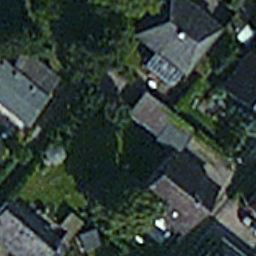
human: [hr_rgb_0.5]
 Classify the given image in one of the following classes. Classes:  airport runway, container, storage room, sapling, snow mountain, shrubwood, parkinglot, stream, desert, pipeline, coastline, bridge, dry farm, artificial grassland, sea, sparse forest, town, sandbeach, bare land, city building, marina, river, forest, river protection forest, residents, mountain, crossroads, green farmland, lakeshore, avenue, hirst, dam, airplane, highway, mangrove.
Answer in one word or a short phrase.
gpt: residents